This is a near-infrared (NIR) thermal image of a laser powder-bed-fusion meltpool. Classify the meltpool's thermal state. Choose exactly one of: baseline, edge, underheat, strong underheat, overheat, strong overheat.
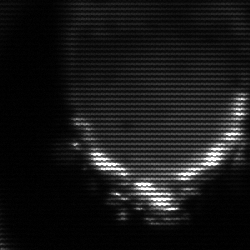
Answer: edge